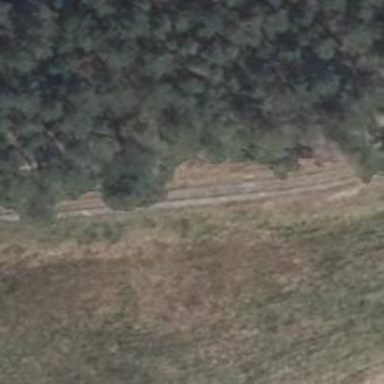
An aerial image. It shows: Concrete track with grade 2 tracktype.